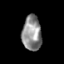
Tissue: skin
Cell type: Epithelial cells
Senescence score: 0.1744
Nuclear area (px): 658
Mean DAPI intensity: 142.582